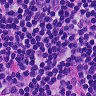
Metastatic tissue present: no